Interaction volume radius: 10 \u00c5
Interaction volume height: 45 \u00c5
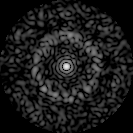
Disorder parameter: 0.8433